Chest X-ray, PA view. Patient: 55 years old, sex F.
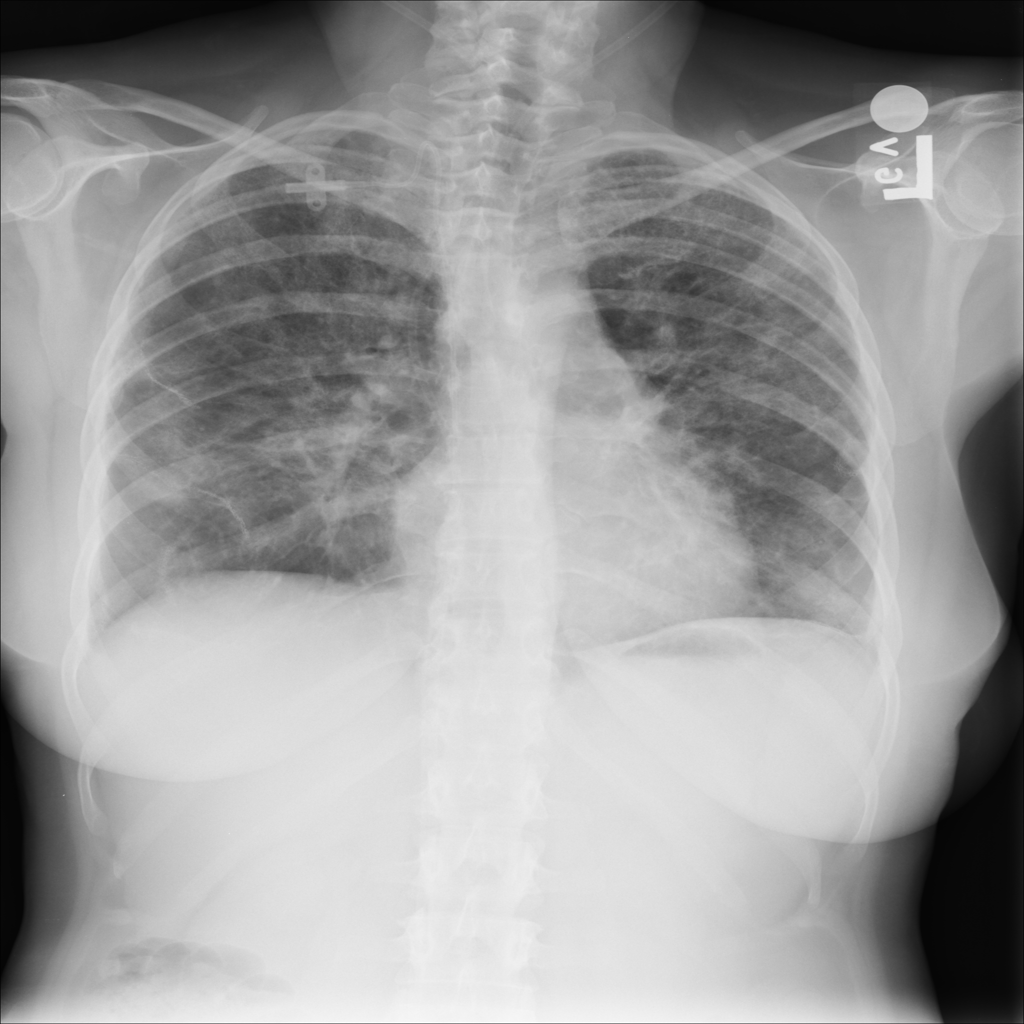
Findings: Infiltration